Current action and preconditions to check: trajectory_clear

Your task: For each precondition in the list above, predict whether it will hold at this action.

Consider the current scene as observed from the mobile robot's camera, and analyze the predicted future states of all dynamic agents (e.g., people, animals, vehicles, or any moving entities) within the NEXT SECOND.

IMPORTANT: Only answer "very likely" if you are absolutely certain—based on strong, clear evidence—that a dynamic agent will violate the precondition in the predicted future state. Do NOT answer "very likely" for unlikely, ambiguous, or low-probability risks.

Ask yourself for each precondition: Is there a high probability, with clear and convincing evidence, that the predicted future states of any dynamic agent will interfere with the predicted future state of the currently executing action within the NEXT SECOND, causing that precondition to fail?

Assess the risk level based on these predictions. Use "likely" or "very likely" if motions create a clear risk of interference.

Use "neutral" or "improbable" if agents are nearby but their predicted paths are clearly diverging or non-conflicting.

Failure Risk Categories: "very improbable", "improbable", "neutral", "likely", "very likely"

Answer Format: Output ONLY the probability_of_failure value from these categories: "very improbable", "improbable", "neutral", "likely", "very likely"

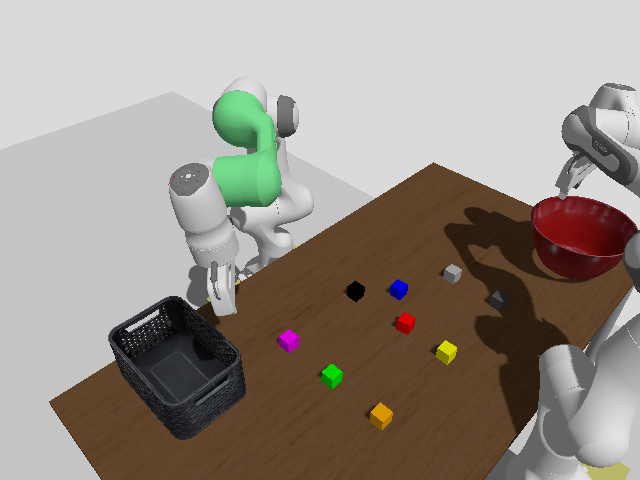

Answer: very improbable